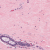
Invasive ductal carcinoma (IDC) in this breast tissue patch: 0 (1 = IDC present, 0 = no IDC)